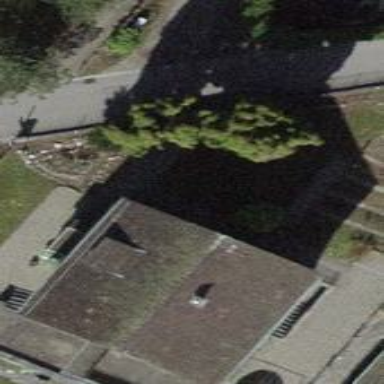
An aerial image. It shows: Building.